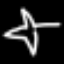
Label: airplane